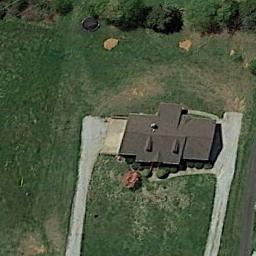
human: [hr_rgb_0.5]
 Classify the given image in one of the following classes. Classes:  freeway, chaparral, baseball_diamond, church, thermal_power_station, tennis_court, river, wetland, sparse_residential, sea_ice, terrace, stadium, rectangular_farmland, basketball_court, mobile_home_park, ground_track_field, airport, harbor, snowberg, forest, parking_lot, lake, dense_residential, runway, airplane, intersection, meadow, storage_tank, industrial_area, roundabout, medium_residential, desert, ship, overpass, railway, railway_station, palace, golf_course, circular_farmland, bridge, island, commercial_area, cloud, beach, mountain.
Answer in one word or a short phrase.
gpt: sparse_residential